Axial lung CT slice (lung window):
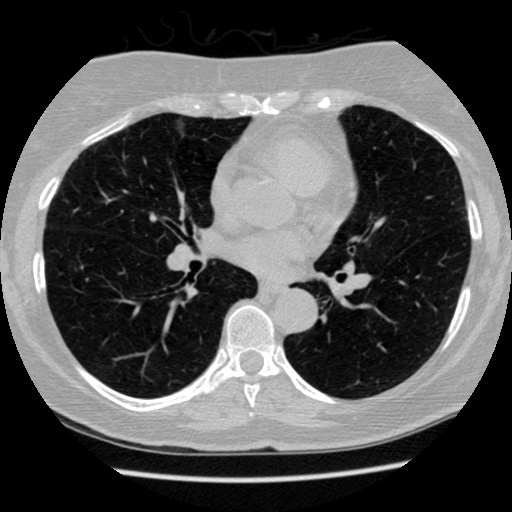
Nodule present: no